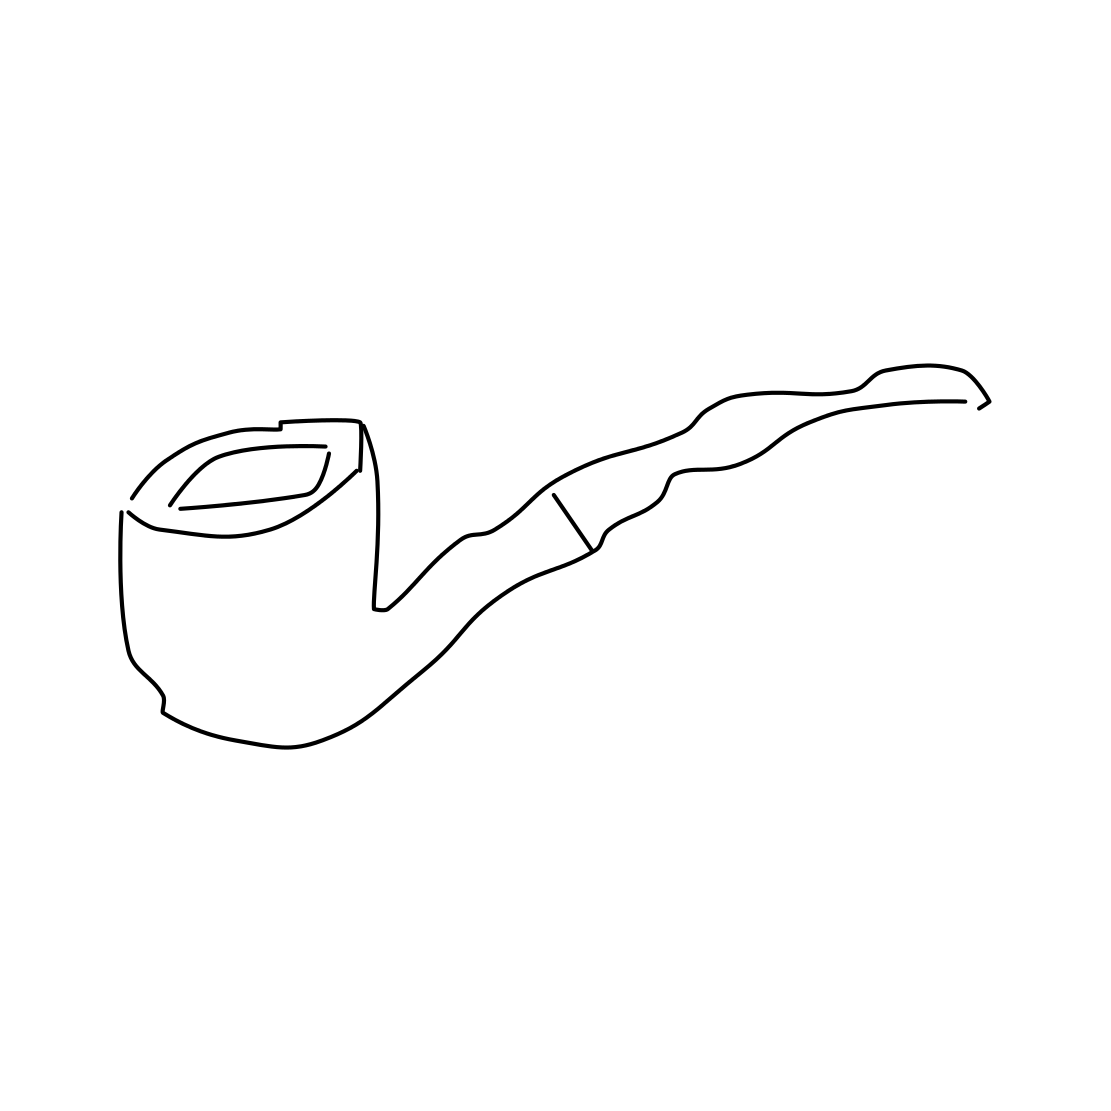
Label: pipe (for smoking)